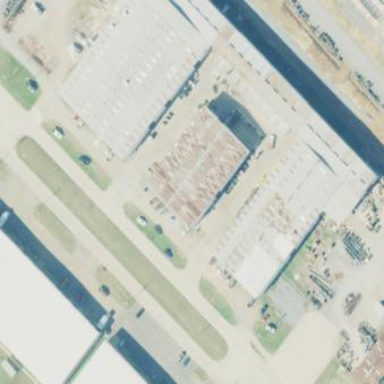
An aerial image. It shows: Warehouse.